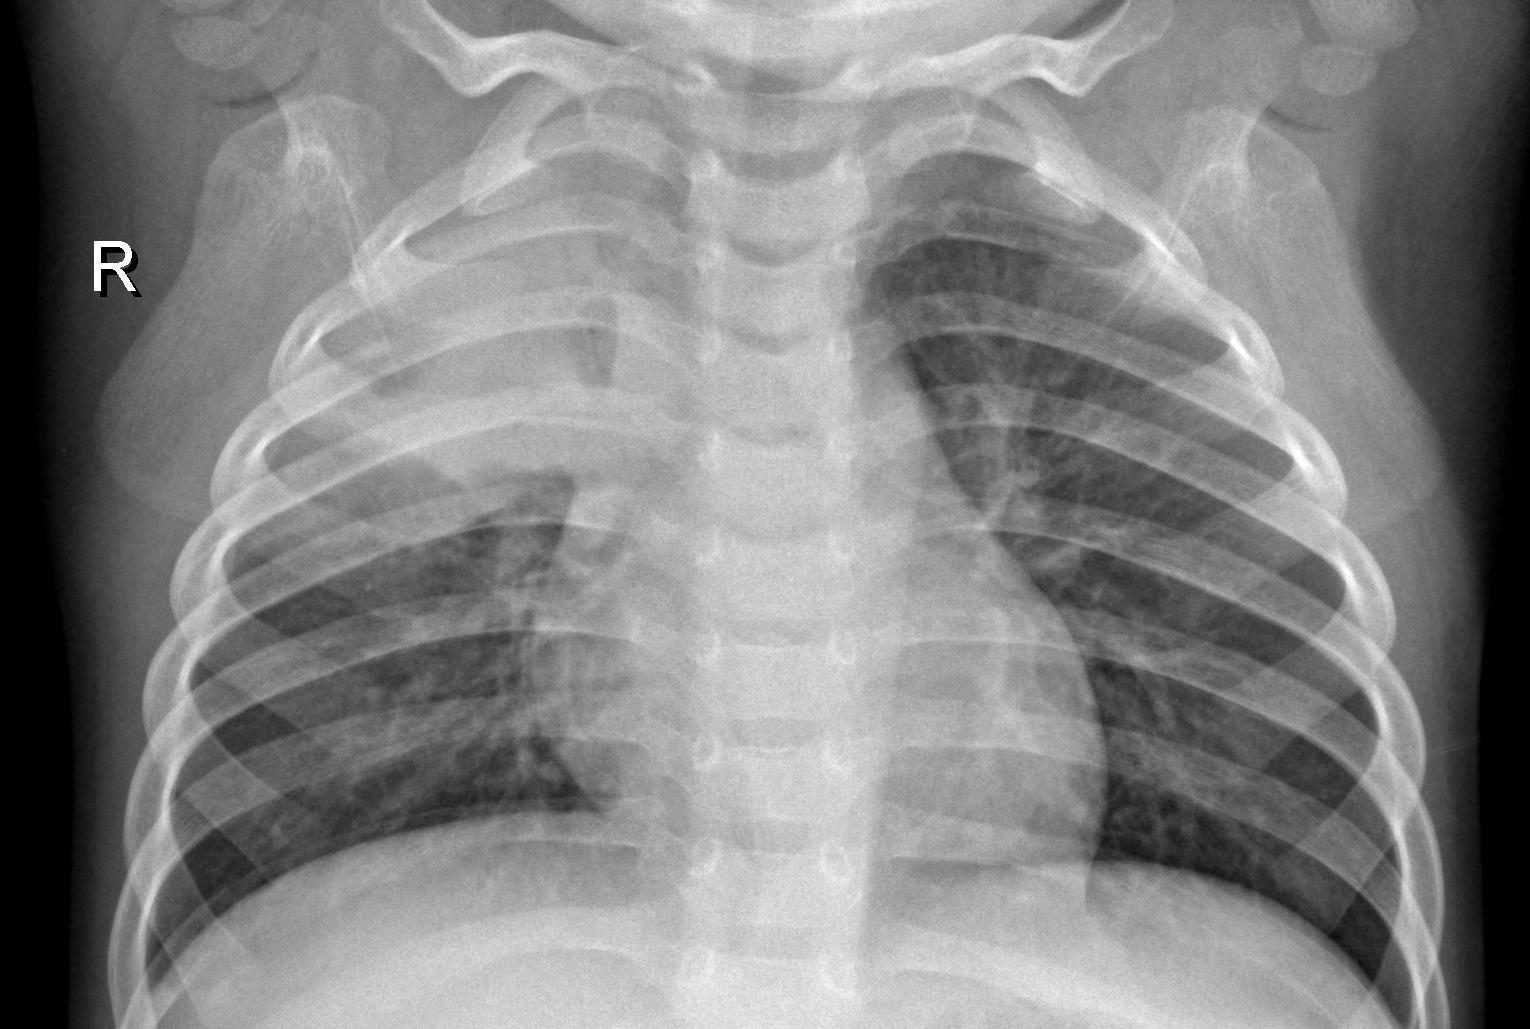
Diagnosis: PNEUMONIA